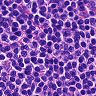
Metastatic tissue present: no